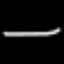
Label: line